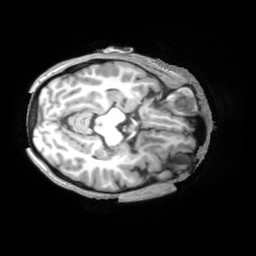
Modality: T1w
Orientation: axial
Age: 28
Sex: female
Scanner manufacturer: siemens
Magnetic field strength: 3 T
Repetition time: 2.2 s
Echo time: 0.00157 s